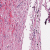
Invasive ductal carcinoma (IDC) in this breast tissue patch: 0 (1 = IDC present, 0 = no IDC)